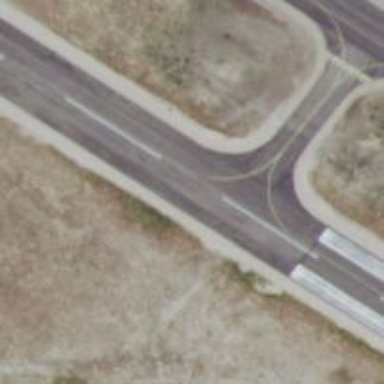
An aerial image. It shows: Image of taxiway at airport.